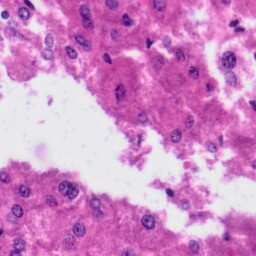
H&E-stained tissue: Liver